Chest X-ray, PA view. Patient: 52 years old, sex M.
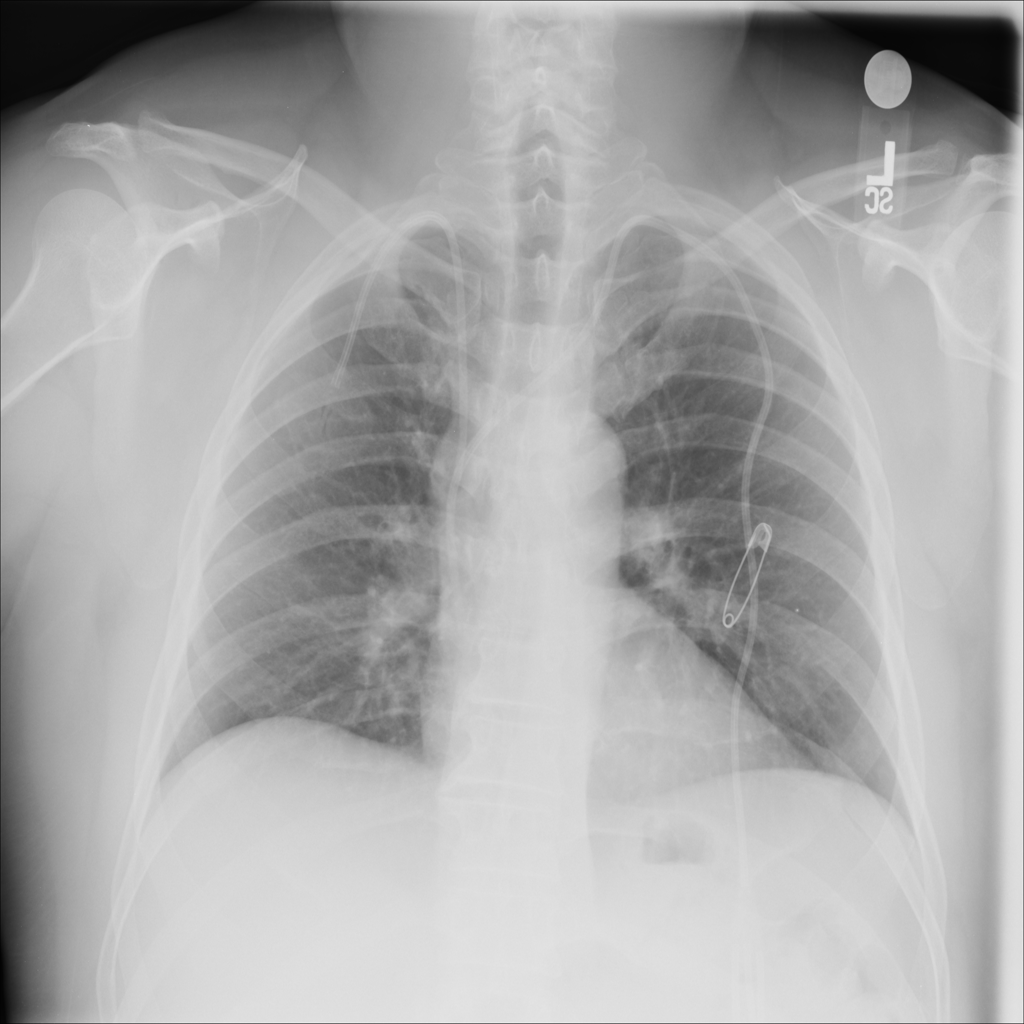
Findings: No Finding